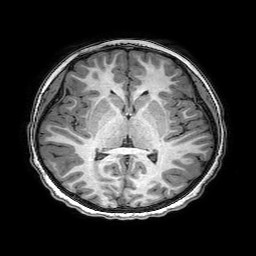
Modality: T1w
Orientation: coronal
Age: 7
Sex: female
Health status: healthy